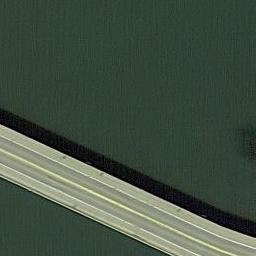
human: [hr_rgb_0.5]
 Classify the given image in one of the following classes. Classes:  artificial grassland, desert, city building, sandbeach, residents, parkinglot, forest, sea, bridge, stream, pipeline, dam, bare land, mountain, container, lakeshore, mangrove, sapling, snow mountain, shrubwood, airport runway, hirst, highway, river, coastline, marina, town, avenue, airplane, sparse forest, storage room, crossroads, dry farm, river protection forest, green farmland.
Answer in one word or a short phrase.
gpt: bridge